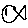
Label: fish